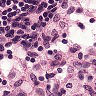
Metastatic tissue present: no